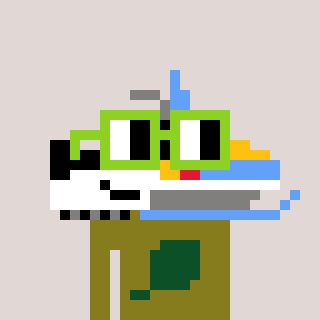
a pixel art character with square light green glasses, a snowmobile-shaped head and a gunk-colored body on a warm background